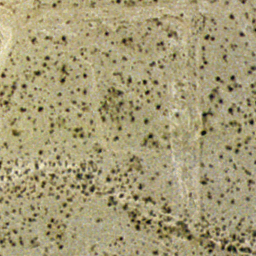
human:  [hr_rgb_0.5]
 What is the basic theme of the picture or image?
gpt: chaparral